Interaction volume radius: 10 \u00c5
Interaction volume height: 15 \u00c5
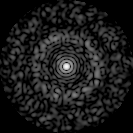
Disorder parameter: 0.8266